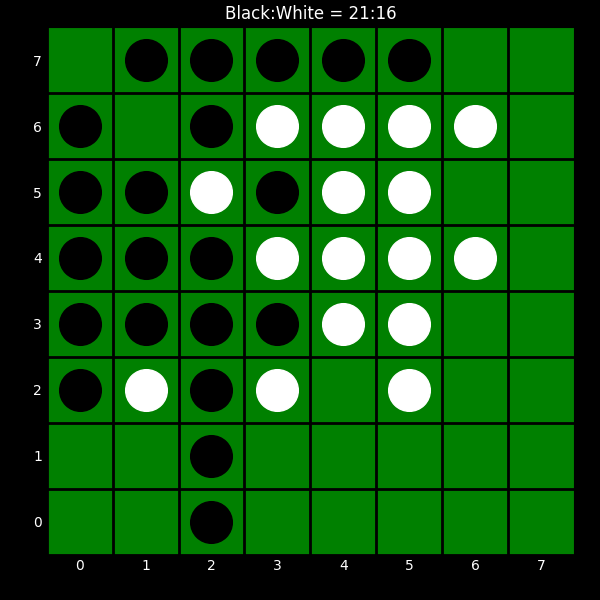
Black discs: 21
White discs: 16